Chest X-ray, PA view. Patient: 32 years old, sex F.
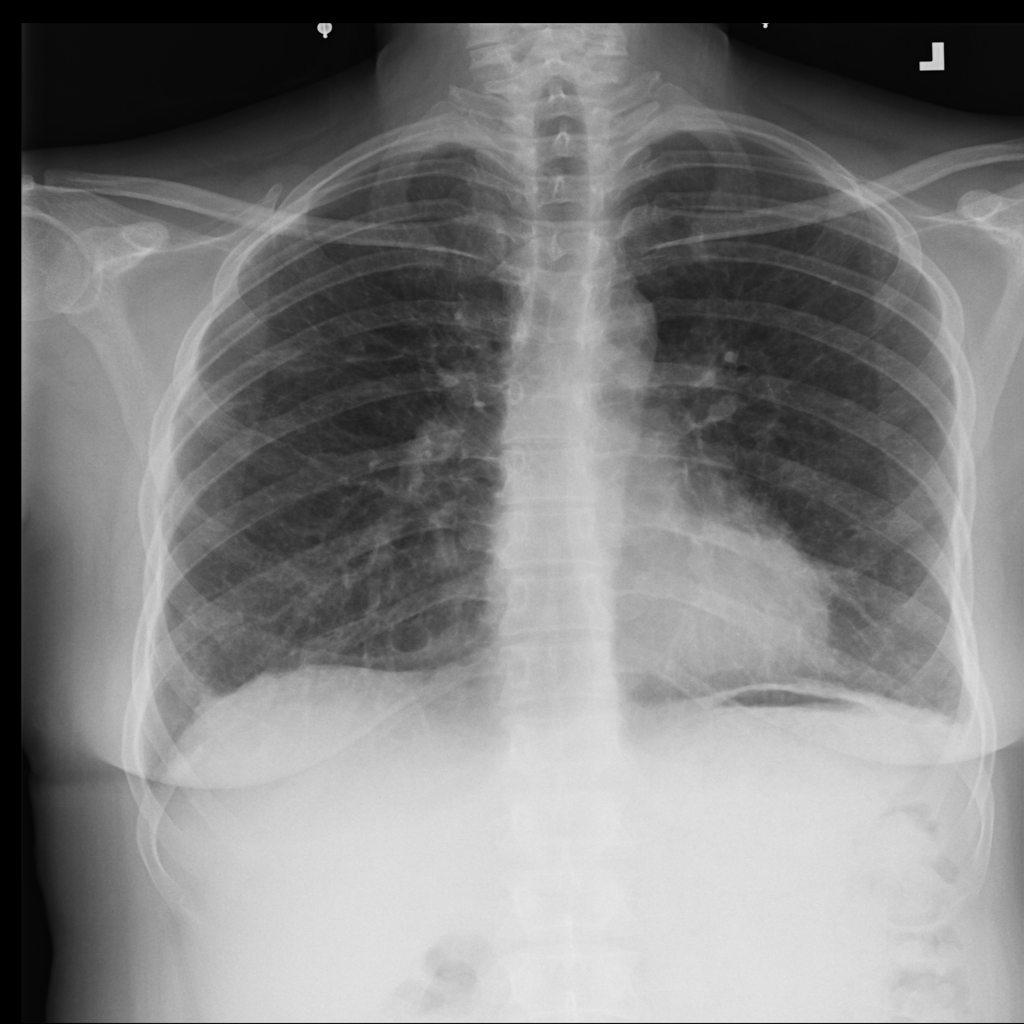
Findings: No Finding